Interaction volume radius: 10 \u00c5
Interaction volume height: 25 \u00c5
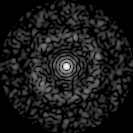
Disorder parameter: 0.8389